Question: I'm looking to crop thousands of images that contain text that I'm ultimately hoping to feed to tesseract. Unfortunately, there is a boundary on all the images that I would like to cut away before attempting to transcribe the text (the location of the boundary varies from image to image). An example of the boundary text that I would like to remove appears in the image below --- the black box contains lines of text that I would like to keep (it is blacked out in this case as it is sensitive data).
I would typically use mogrify to pre-process images, but in this case the shifting location prevents me from doing so. Can someone suggest a quick and dirty approach to cropping these images? I've reviewed approaches using Python's PIL, but have not found a solution (I have limited experience).
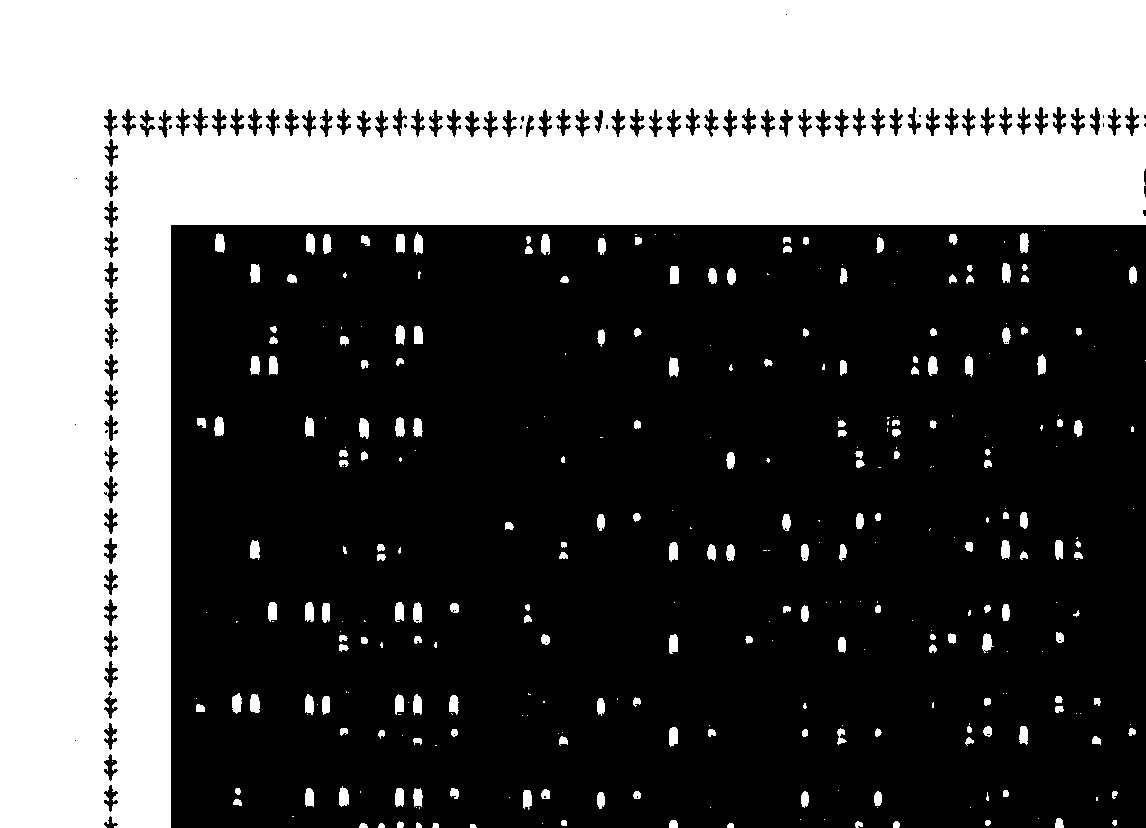
Answer: Due to the unpredictable margin lengths I was forced to use template matching instead. The python example <URL>, N, S, E, and W are selected from the original image and templates are matched within these regions.
For those interested, I chose a random selection of images from the image set and extracted my templates from this set. I then decide where the cutting edge was based on a majority vote between the templates in each region.